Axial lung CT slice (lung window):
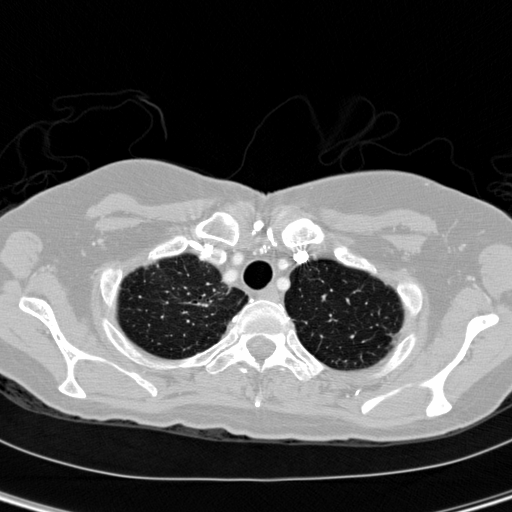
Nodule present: no